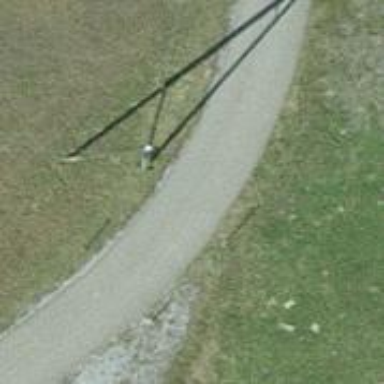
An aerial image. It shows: Guyed power pole.